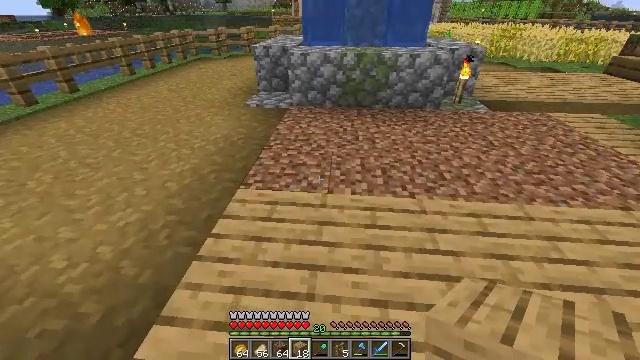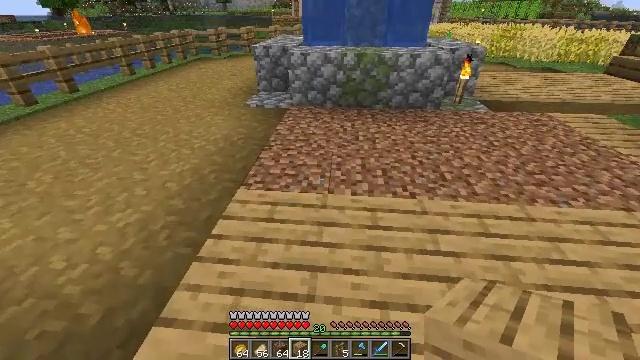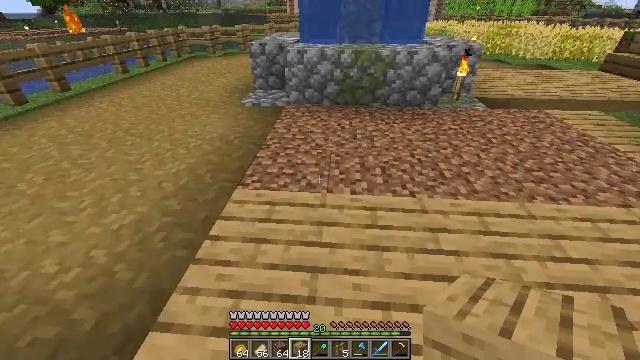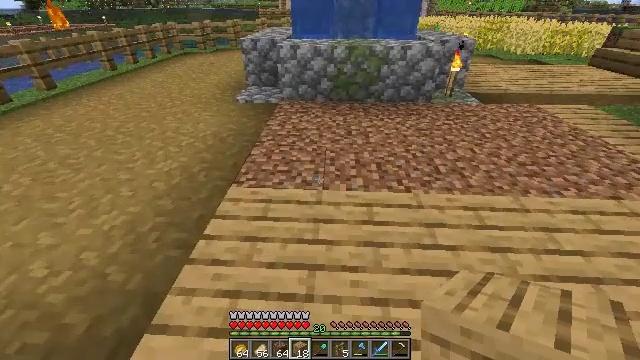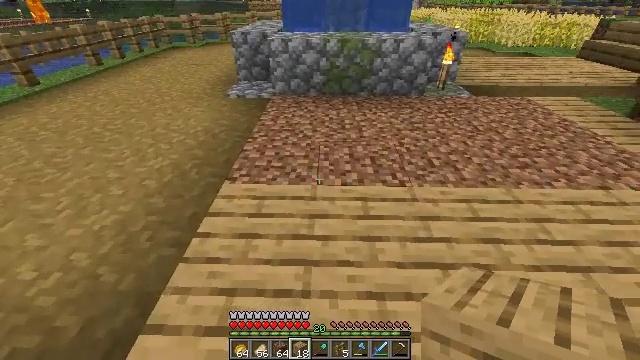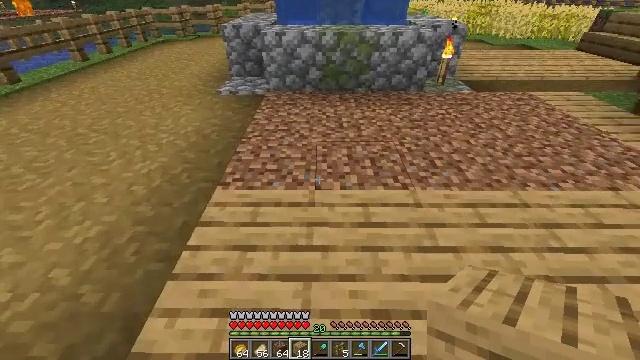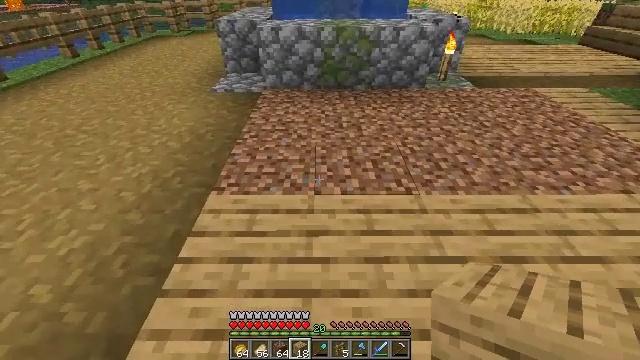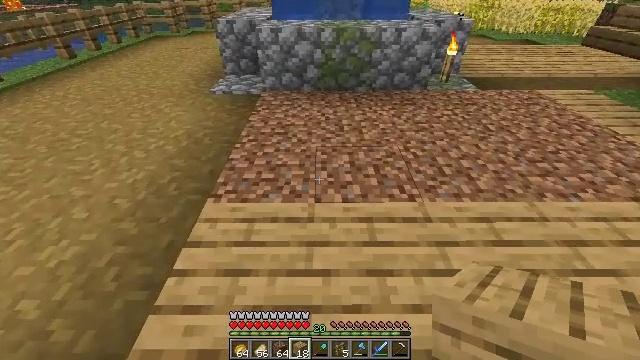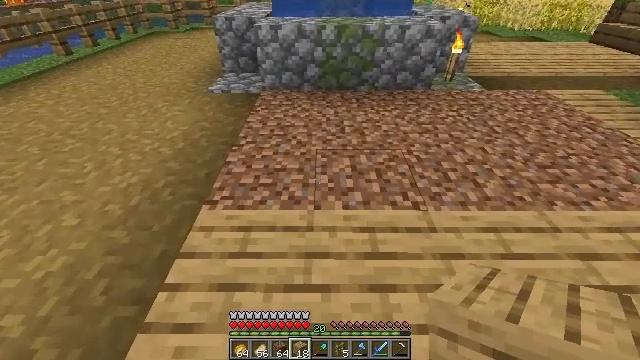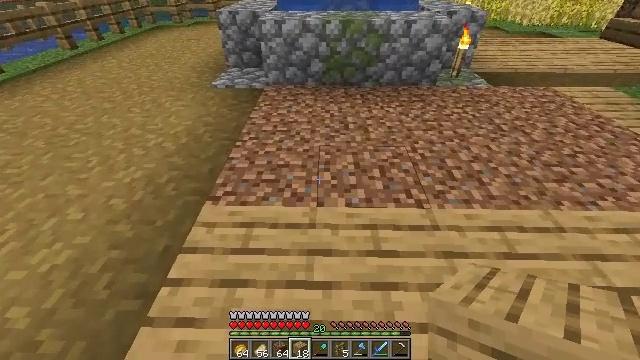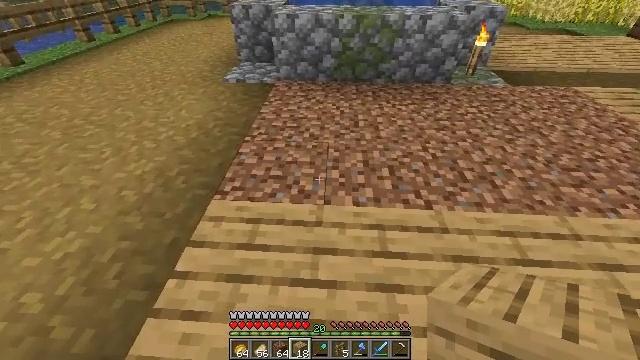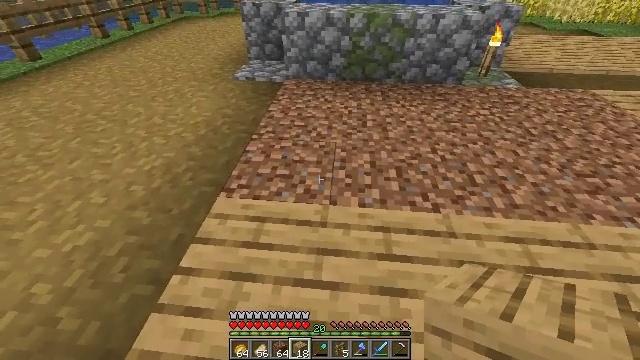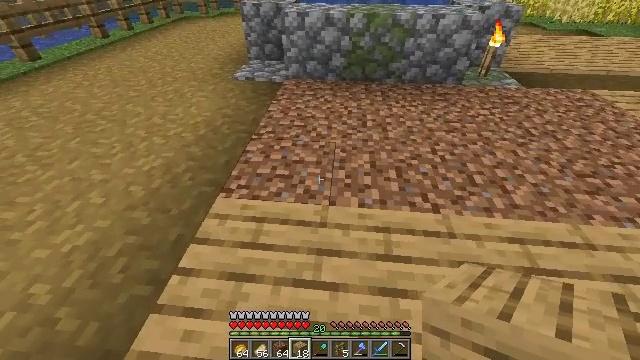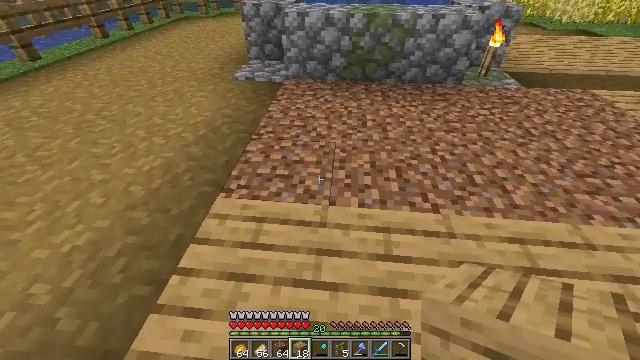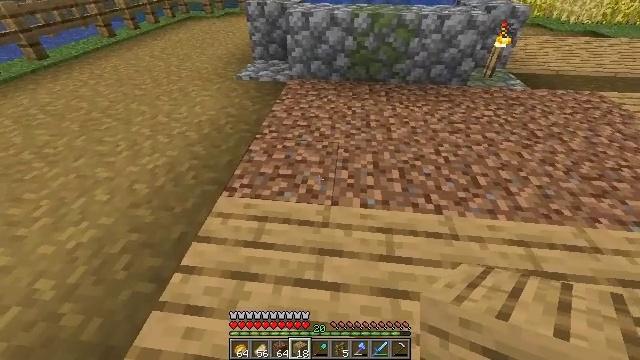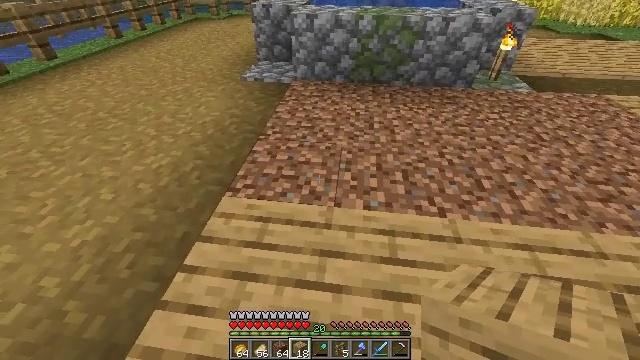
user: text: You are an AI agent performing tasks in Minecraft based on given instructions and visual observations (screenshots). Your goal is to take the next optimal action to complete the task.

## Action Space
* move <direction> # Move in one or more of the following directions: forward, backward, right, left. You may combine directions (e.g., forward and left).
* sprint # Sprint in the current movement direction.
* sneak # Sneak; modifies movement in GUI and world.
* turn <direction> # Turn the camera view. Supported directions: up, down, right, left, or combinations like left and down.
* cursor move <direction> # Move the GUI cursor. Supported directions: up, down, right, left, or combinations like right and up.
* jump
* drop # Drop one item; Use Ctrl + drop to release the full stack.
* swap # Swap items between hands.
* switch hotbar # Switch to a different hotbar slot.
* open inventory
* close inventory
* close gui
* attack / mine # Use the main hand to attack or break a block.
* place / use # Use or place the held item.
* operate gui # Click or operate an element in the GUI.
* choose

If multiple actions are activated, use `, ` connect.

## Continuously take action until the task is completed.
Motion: motion action
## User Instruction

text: Collect dirt by holding left button.
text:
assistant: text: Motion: no_op
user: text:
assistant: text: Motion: no_op
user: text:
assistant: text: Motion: turn right
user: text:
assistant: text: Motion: move forward, turn right and down
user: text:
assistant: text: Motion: move forward, turn right and down
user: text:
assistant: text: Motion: move forward
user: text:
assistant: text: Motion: no_op
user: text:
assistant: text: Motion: no_op
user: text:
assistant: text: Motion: no_op
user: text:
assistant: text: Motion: turn left
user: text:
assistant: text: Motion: turn left
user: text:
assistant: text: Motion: no_op
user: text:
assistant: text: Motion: no_op
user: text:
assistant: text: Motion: no_op
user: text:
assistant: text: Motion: no_op
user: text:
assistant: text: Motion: turn left
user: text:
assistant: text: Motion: turn left
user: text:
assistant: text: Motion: no_op
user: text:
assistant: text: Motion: no_op
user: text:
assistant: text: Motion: move forward
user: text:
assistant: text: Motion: move forward
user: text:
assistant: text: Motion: move forward
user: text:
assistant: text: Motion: turn down
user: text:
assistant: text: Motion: turn down
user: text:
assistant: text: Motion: no_op
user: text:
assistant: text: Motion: no_op
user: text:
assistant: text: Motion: turn down
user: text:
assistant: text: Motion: no_op
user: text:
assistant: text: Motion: no_op
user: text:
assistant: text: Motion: no_op